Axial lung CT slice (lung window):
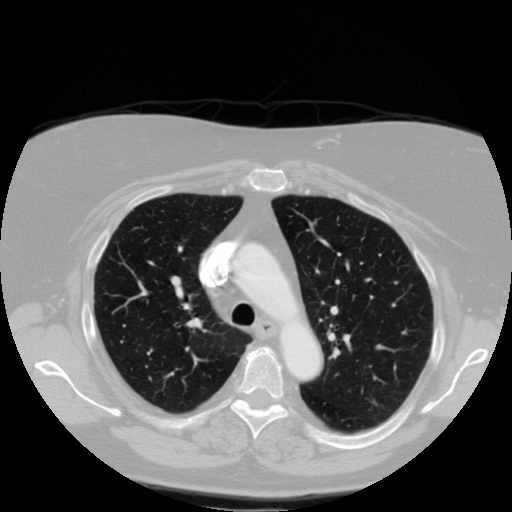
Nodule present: no